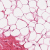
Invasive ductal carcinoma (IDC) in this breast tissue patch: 0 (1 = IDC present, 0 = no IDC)